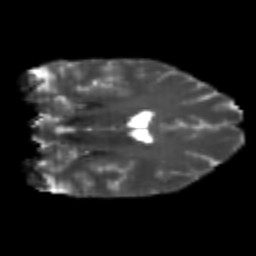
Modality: T2w
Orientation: coronal
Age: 21
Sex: female
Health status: healthy
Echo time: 0.074 s